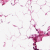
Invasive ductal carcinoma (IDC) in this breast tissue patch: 0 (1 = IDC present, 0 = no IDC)